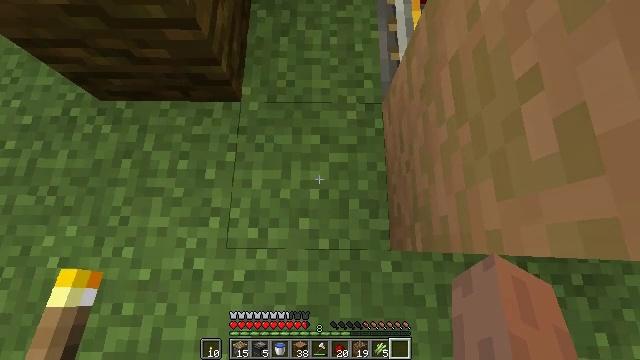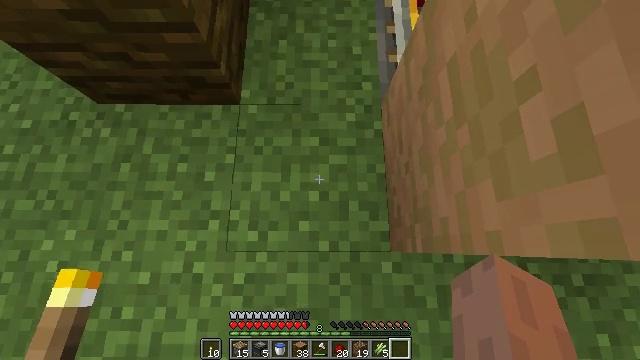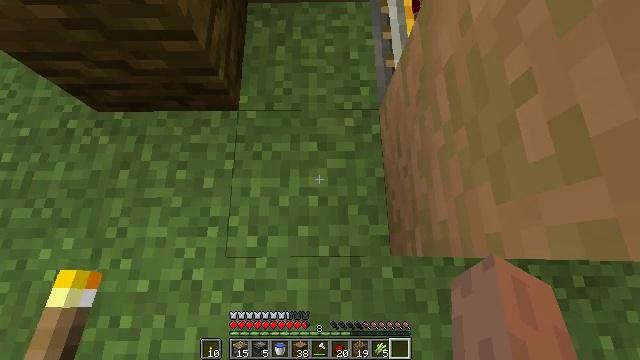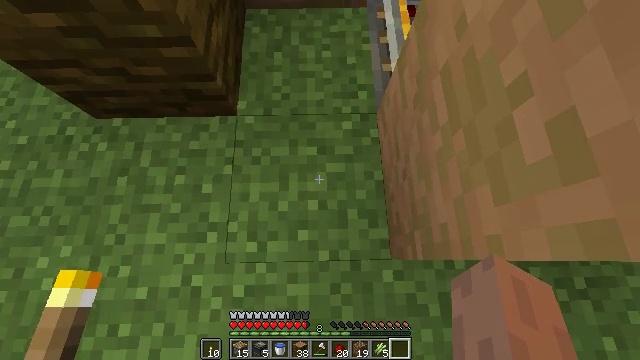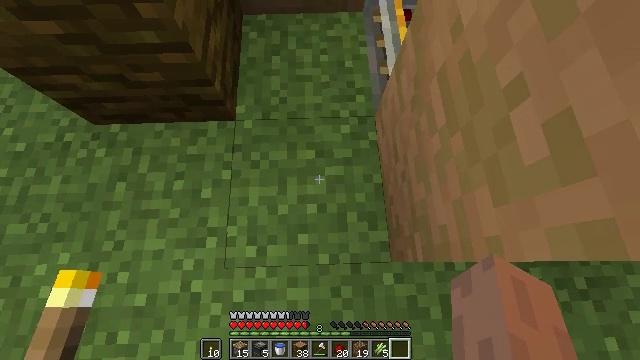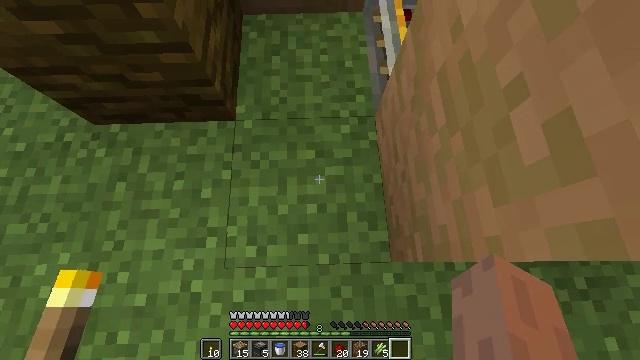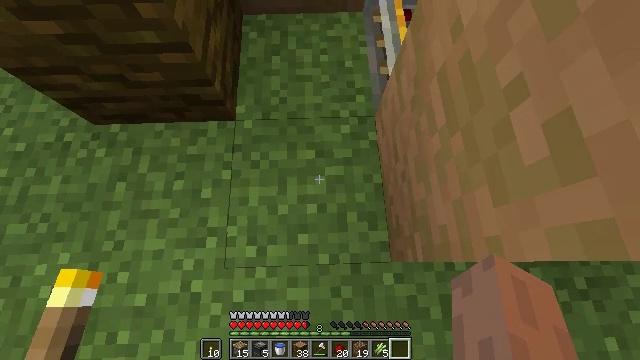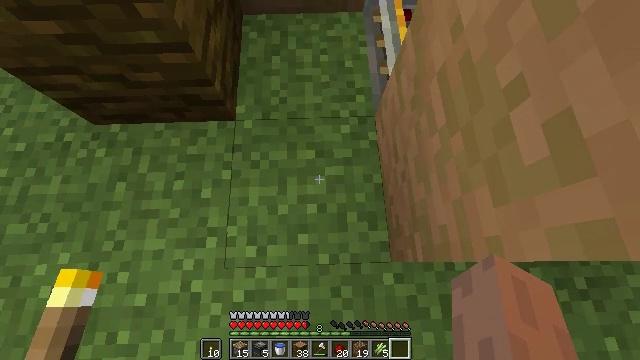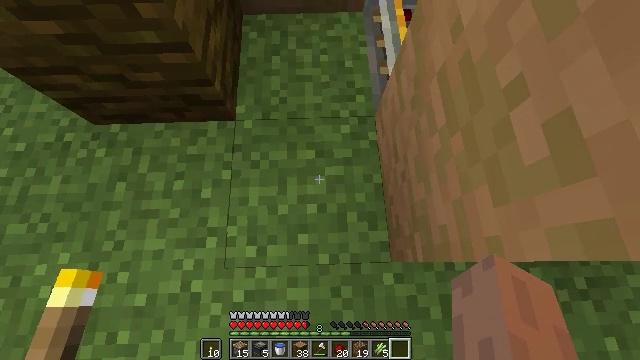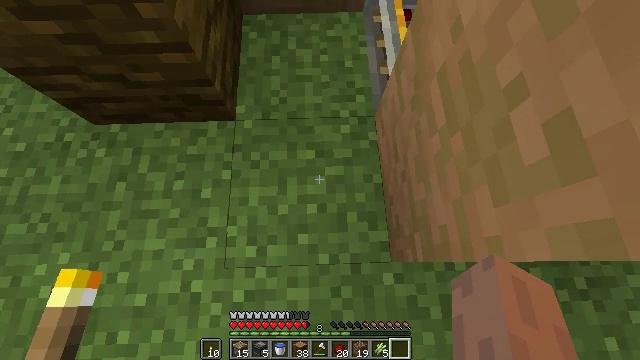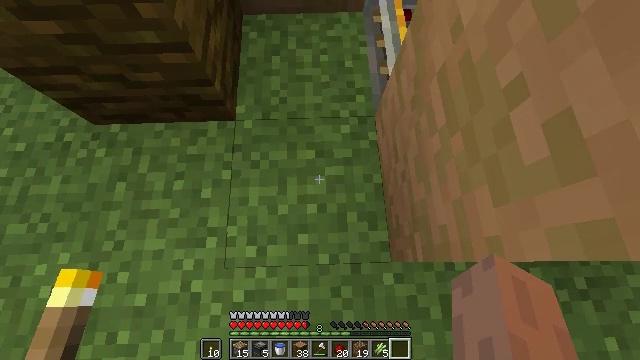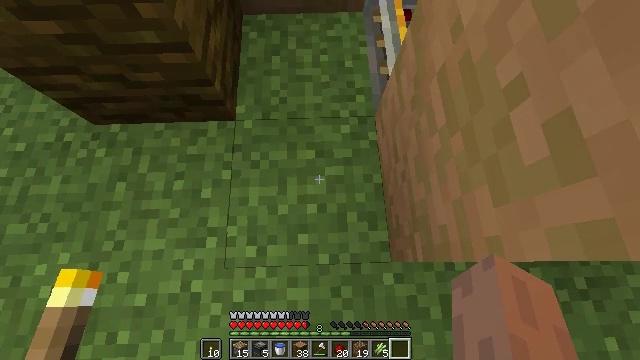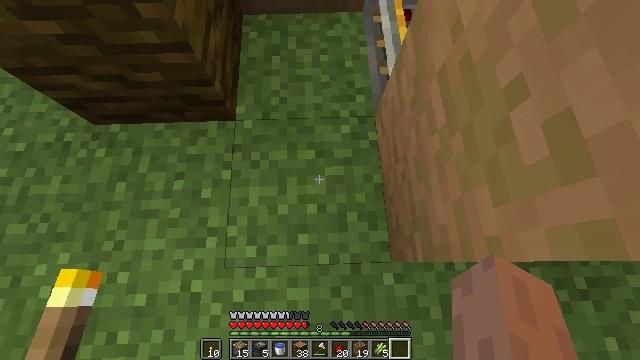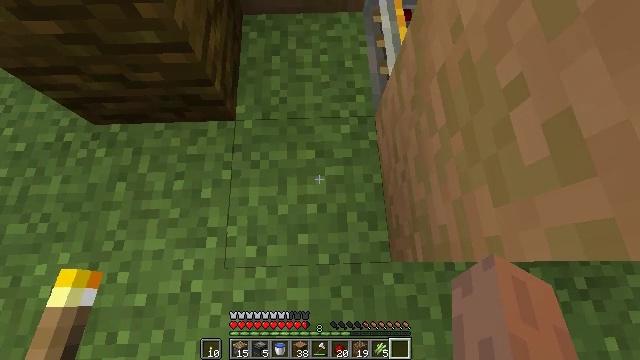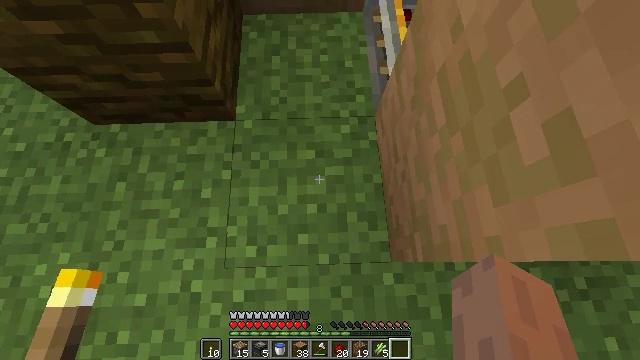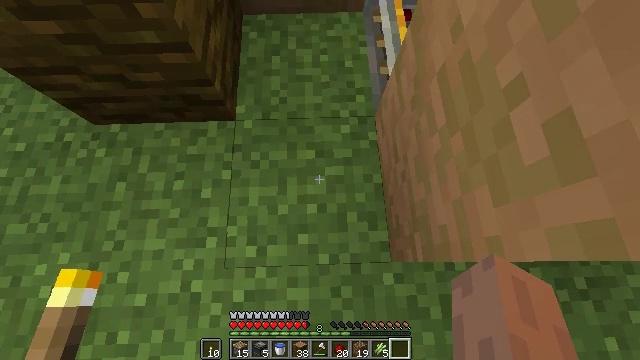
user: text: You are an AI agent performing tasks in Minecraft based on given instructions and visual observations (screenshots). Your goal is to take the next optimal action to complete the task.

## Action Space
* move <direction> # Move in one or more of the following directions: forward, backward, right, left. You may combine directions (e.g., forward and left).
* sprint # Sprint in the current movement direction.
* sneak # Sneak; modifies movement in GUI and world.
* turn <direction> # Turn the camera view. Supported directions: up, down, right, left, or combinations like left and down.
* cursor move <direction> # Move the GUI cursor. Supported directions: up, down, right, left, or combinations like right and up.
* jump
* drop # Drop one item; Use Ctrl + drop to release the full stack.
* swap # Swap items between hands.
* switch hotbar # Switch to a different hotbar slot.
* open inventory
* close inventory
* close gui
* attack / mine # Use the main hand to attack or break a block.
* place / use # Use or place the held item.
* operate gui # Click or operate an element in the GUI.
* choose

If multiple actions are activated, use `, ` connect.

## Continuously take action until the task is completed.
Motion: motion action
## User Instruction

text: Collect the stripped jungle log from the tree.
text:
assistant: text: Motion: no_op
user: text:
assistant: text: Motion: turn up
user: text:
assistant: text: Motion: no_op
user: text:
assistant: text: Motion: no_op
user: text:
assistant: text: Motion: no_op
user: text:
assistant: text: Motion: no_op
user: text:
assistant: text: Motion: no_op
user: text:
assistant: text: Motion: no_op
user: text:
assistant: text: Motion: no_op
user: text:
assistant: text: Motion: no_op
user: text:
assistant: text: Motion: no_op
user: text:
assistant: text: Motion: no_op
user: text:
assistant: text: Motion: no_op
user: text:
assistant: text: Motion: no_op
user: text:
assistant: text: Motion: no_op
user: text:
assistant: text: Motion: no_op
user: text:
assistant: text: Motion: no_op
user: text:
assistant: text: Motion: turn right and up
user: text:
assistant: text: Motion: turn right and up
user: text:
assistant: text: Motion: turn right and up
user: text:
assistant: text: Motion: turn up
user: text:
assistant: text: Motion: turn left and up
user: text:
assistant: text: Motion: turn left and up
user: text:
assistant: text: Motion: turn left and up
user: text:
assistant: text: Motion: turn up
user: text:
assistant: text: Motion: no_op
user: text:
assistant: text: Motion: no_op
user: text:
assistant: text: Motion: no_op
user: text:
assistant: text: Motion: no_op
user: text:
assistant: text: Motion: no_op